Question: Please refer to the screenshot below

I am Assuming the "Add new contact" screen in iPhone contacts app had a UITableView.
For adding phone numbers or email or home page, they have nicely formatted columns within the rows.
How can I achieve this, since UITableView inherently does not support columns?
Are these just custom UITableViewCell implemented on scroll view?
The mystery is killing me ... please help :)
Thanks,
Dev.
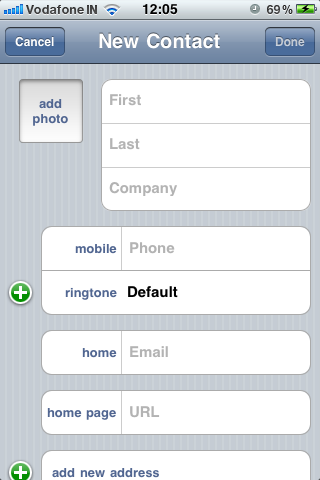
Answer: My guess is that they are a couple of UITableView's all positioned on a UIScrollView. The edit button on top of the page, will probably trigger the edit mode on all UITableView's in this view.
If that "Add Photo" button wasn't there, you could solve this all with 1 UITableView by the way.